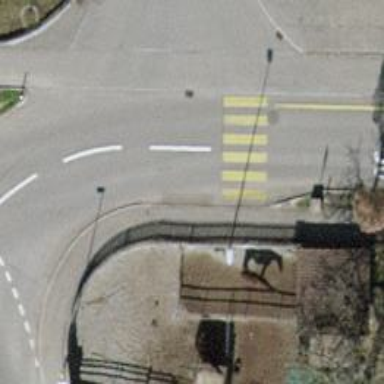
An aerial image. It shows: Uncontrolled zebra crossing with zebra markings.